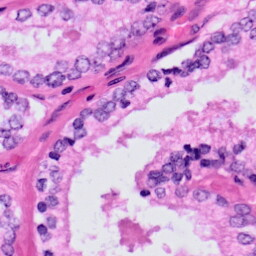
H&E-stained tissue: Prostate